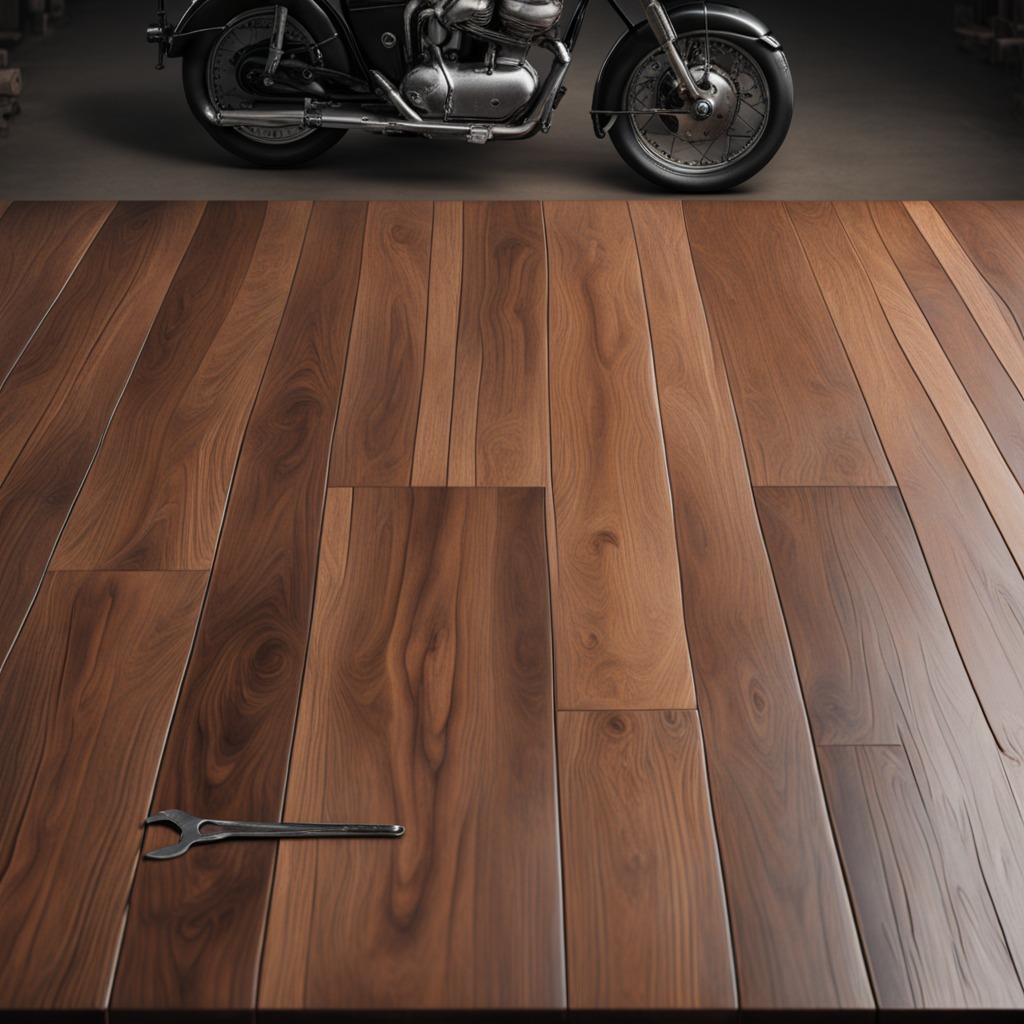
An wrench is lying on the wooden table in the vintage motorcycle garage.